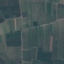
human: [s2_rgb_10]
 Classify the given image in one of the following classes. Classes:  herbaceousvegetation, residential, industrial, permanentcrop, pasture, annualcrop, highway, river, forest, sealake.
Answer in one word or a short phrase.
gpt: PermanentCrop